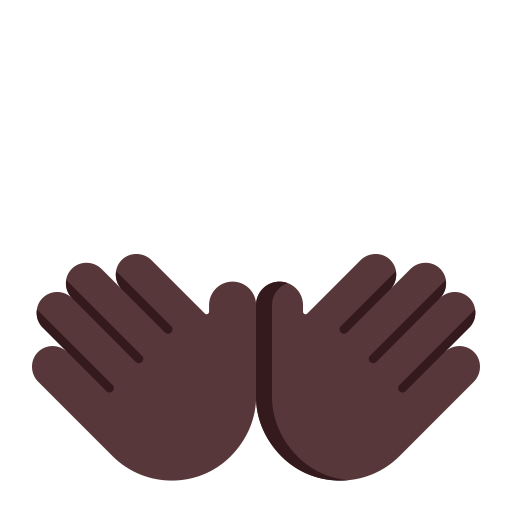
open hands flat dark